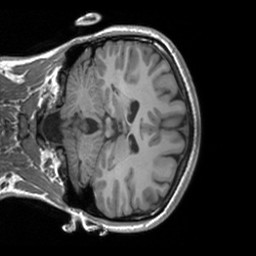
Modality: T1w
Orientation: coronal
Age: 28
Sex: female
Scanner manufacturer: siemens
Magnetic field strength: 3 T
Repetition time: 1.9 s
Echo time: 0.00226 s